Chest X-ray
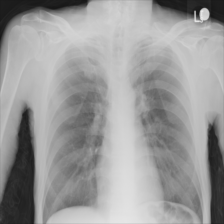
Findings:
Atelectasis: negative
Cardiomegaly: negative
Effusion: negative
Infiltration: negative
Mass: negative
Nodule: negative
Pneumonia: negative
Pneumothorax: negative
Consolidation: negative
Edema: negative
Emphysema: negative
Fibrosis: negative
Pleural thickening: negative
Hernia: negative